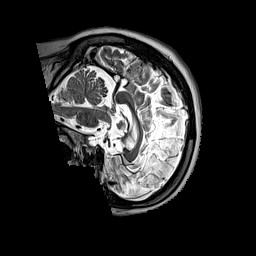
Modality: T2w
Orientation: sagittal
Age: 38
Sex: female
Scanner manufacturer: siemens
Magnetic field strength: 3 T
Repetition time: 3.2 s
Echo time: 0.212 s